Interaction volume radius: 5 \u00c5
Interaction volume height: 10 \u00c5
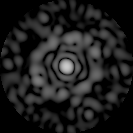
Disorder parameter: 0.8052